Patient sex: M
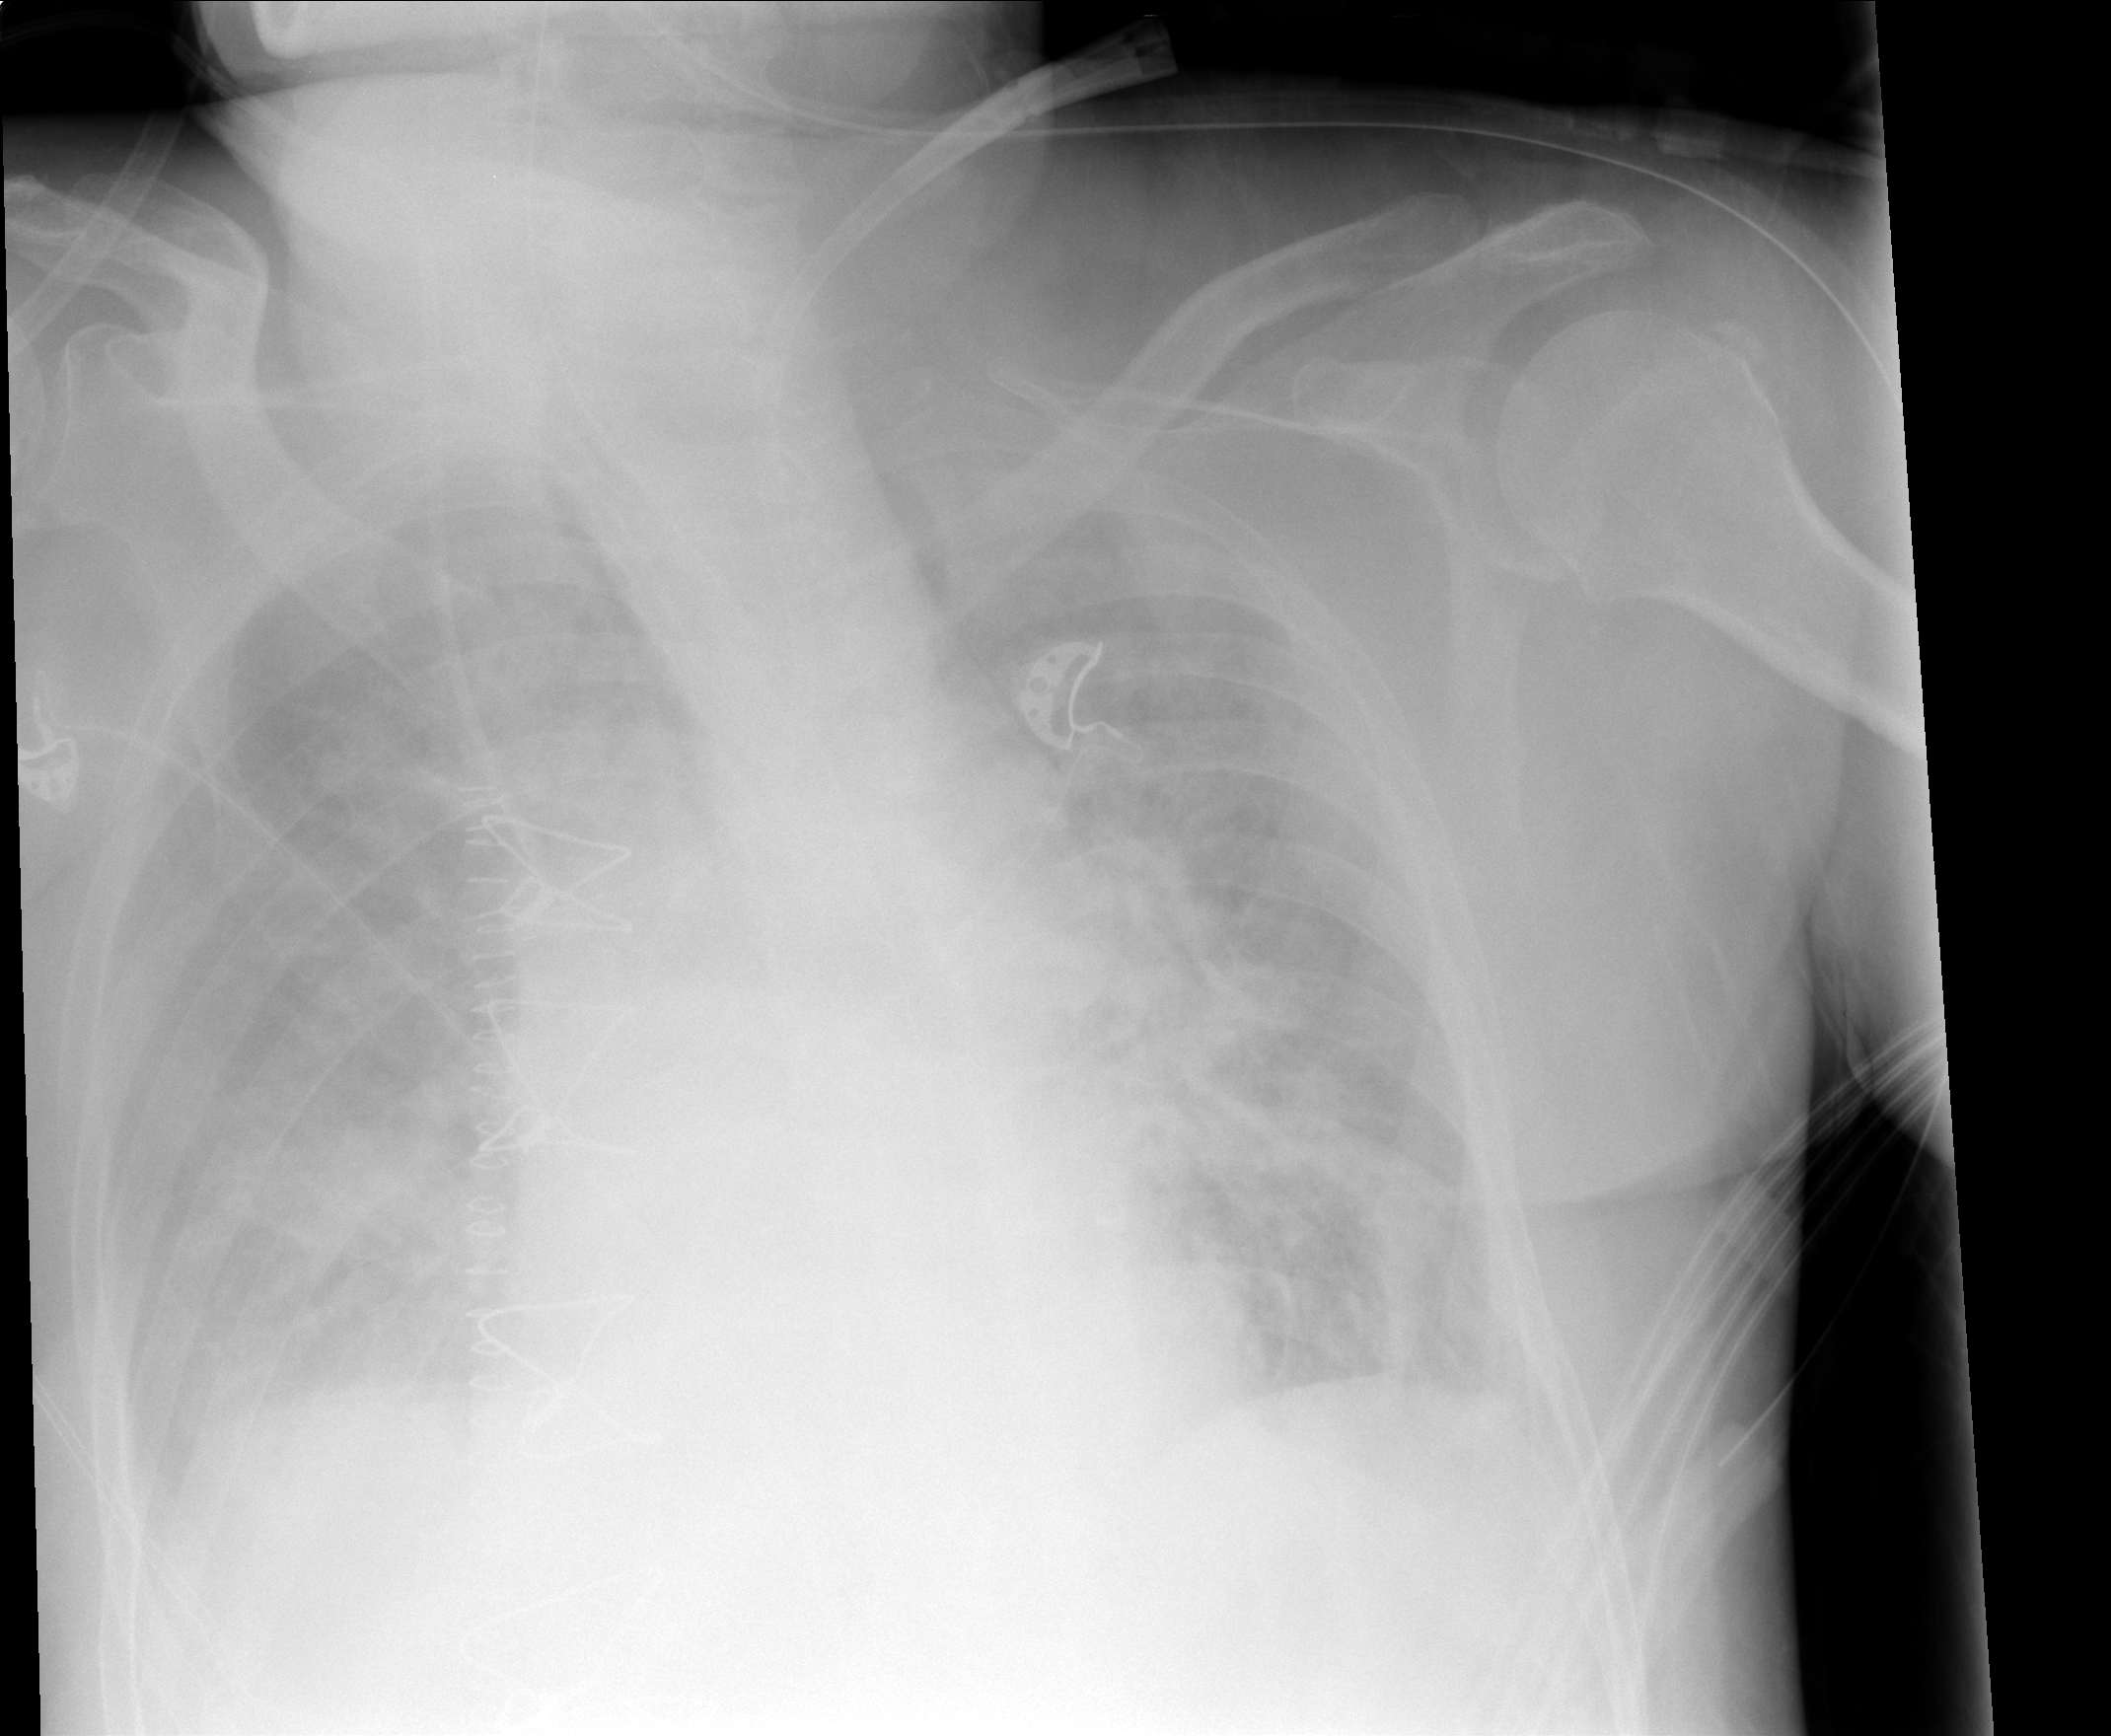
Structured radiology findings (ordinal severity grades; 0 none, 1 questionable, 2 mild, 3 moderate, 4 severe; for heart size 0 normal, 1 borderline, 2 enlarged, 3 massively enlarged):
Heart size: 0
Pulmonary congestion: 2
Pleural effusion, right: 2
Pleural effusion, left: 0
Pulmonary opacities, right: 1
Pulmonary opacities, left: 1
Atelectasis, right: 2
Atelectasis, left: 2